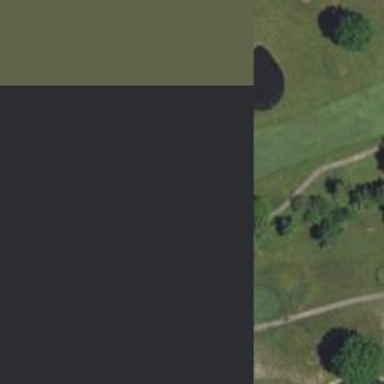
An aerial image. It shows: View of golf hole.